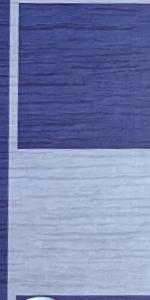
Label: Empty